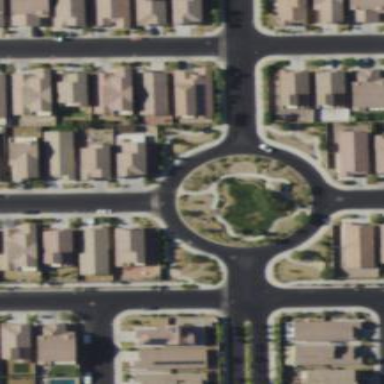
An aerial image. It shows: Circular junction on residential road.